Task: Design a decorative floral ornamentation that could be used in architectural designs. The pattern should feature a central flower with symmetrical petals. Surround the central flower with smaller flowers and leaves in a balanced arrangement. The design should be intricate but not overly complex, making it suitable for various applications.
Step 1131:
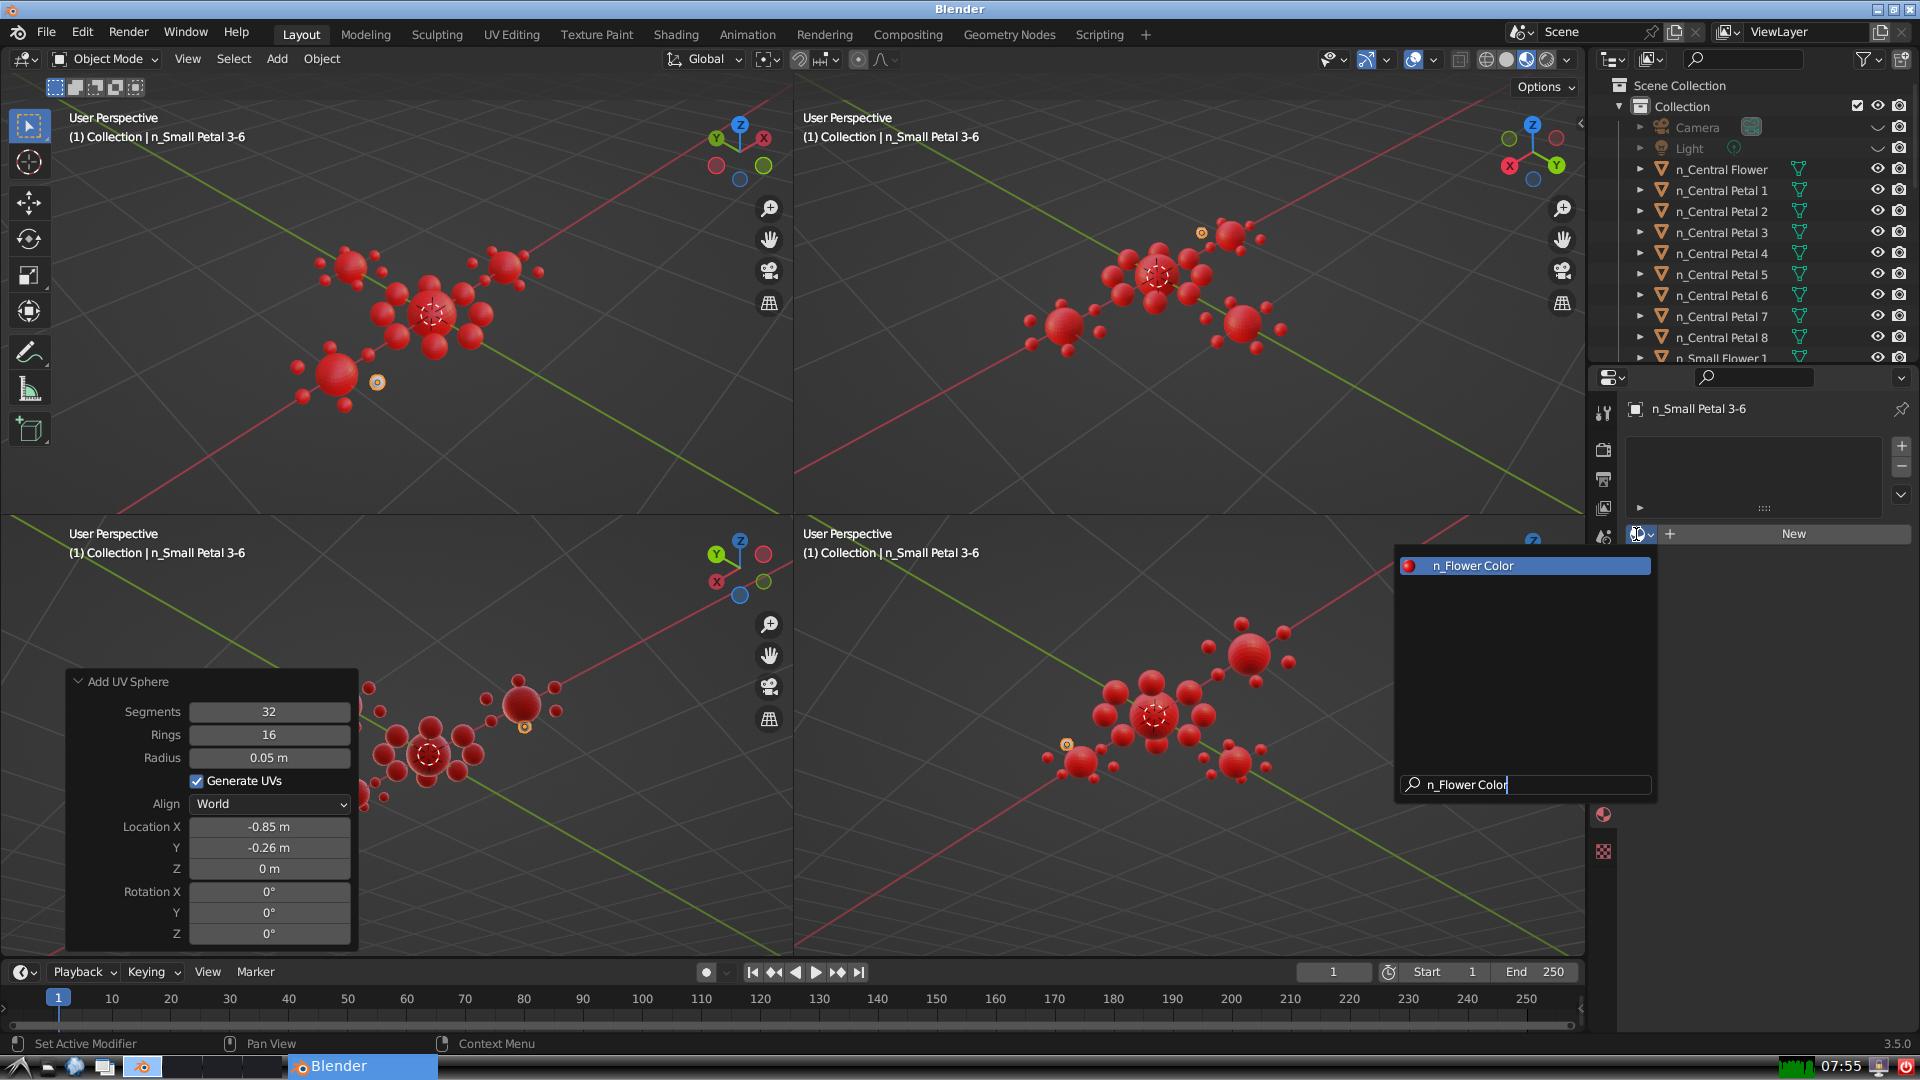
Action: {"key_press": ['Return']}